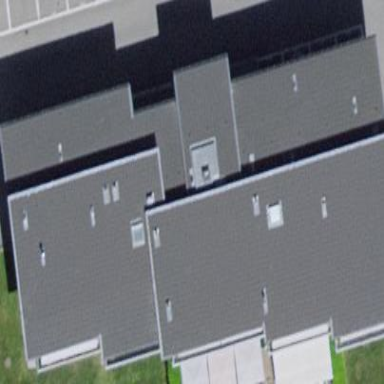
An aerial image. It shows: Gabled roof adorns the apartments building.